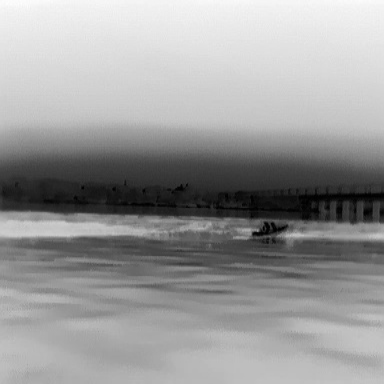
There is a canoe in the infrared image.